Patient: sex F, age 58
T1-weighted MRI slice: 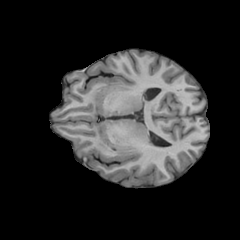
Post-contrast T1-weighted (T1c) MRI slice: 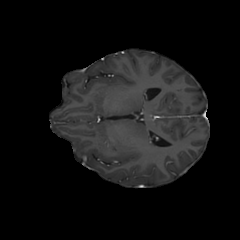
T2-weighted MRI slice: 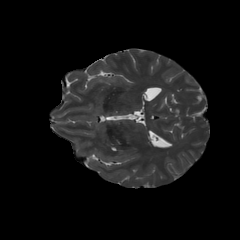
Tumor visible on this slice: no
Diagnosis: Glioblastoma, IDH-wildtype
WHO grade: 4